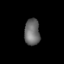
Tissue: lung
Cell type: Endothelial cells
Senescence score: 0.5573
Nuclear area (px): 400
Mean DAPI intensity: 107.745